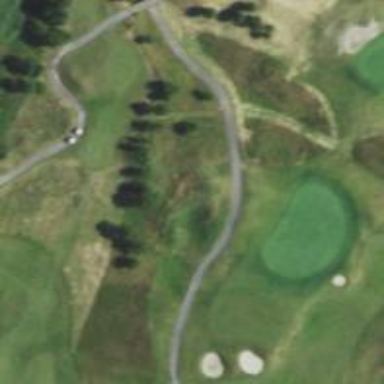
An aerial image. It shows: Rough grassy area used for golf.